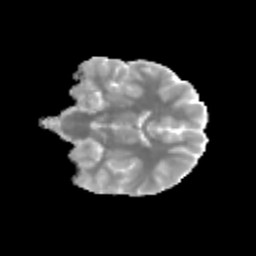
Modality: MD
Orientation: coronal
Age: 10
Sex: female
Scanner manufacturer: siemens
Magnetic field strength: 3 T
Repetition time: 3.8 s
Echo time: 0.07 s